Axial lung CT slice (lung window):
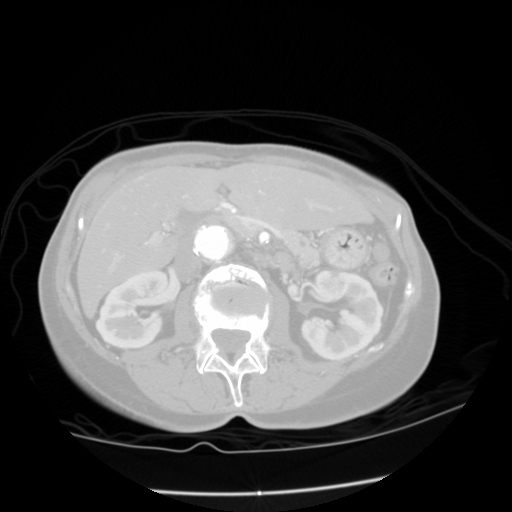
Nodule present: no